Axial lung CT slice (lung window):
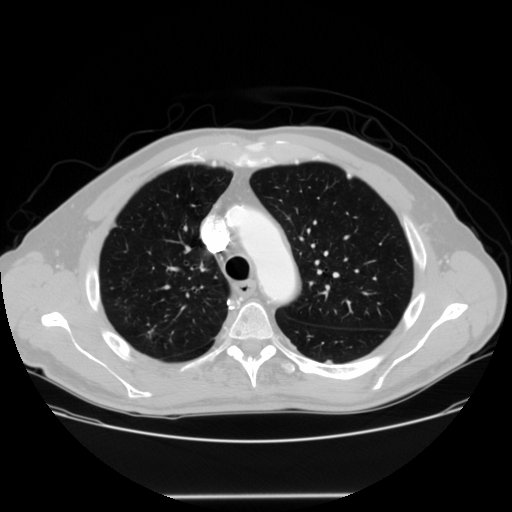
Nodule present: yes
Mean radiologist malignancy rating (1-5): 2